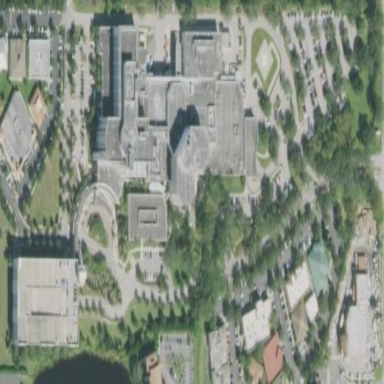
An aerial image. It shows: Hospital providing healthcare services.